Question: I recently implemented vertex skinning in my own Vulkan engine. Pretty much all models render properly, however, I find that with Mixamo models, I get skinning artifacts. The main difference I found between "regular" glTF models and Mixamo models, is that the Mixamo models share inverse bind matrices between multiple meshes, but I highly doubt that this causes this issue.

Here you can see that for some reason the vertices are pulled towards one specific point which seems to be at (0, 0, 0). I know for sure that this is caused by the vertex and index loading, as the model renders properly without vertex skinning.
'''
void Object::updateJointsByNode(Node *node) {
if (node->mesh && node->skinIndex > -1) {
auto inverseTransform = glm::inverse(node->getLocalMatrix());
auto skin = this->skinLookup[node->skinIndex];
auto numberOfJoints = skin->jointsIndices.size();
std::vector<glm::mat4> jointMatrices(numberOfJoints);
for (size_t i = 0; i < numberOfJoints; i++) {
jointMatrices[i] =
this->getNodeByIndex(skin->jointsIndices[i])->getLocalMatrix() * skin->inverseBindMatrices[i];
jointMatrices[i] = inverseTransform * jointMatrices[i];
}
this->inverseBindMatrices = jointMatrices;
}
for (auto &child : node->children) {
this->updateJointsByNode(child);
}
}
'''
'''
mat4 skinMat =
inWeight0.x * model.jointMatrix[int(inJoint0.x)] +
inWeight0.y * model.jointMatrix[int(inJoint0.y)] +
inWeight0.z * model.jointMatrix[int(inJoint0.z)] +
inWeight0.w * model.jointMatrix[int(inJoint0.w)];
localPosition = model.model * model.local * skinMat * vec4(inPosition, 1.0);
'''
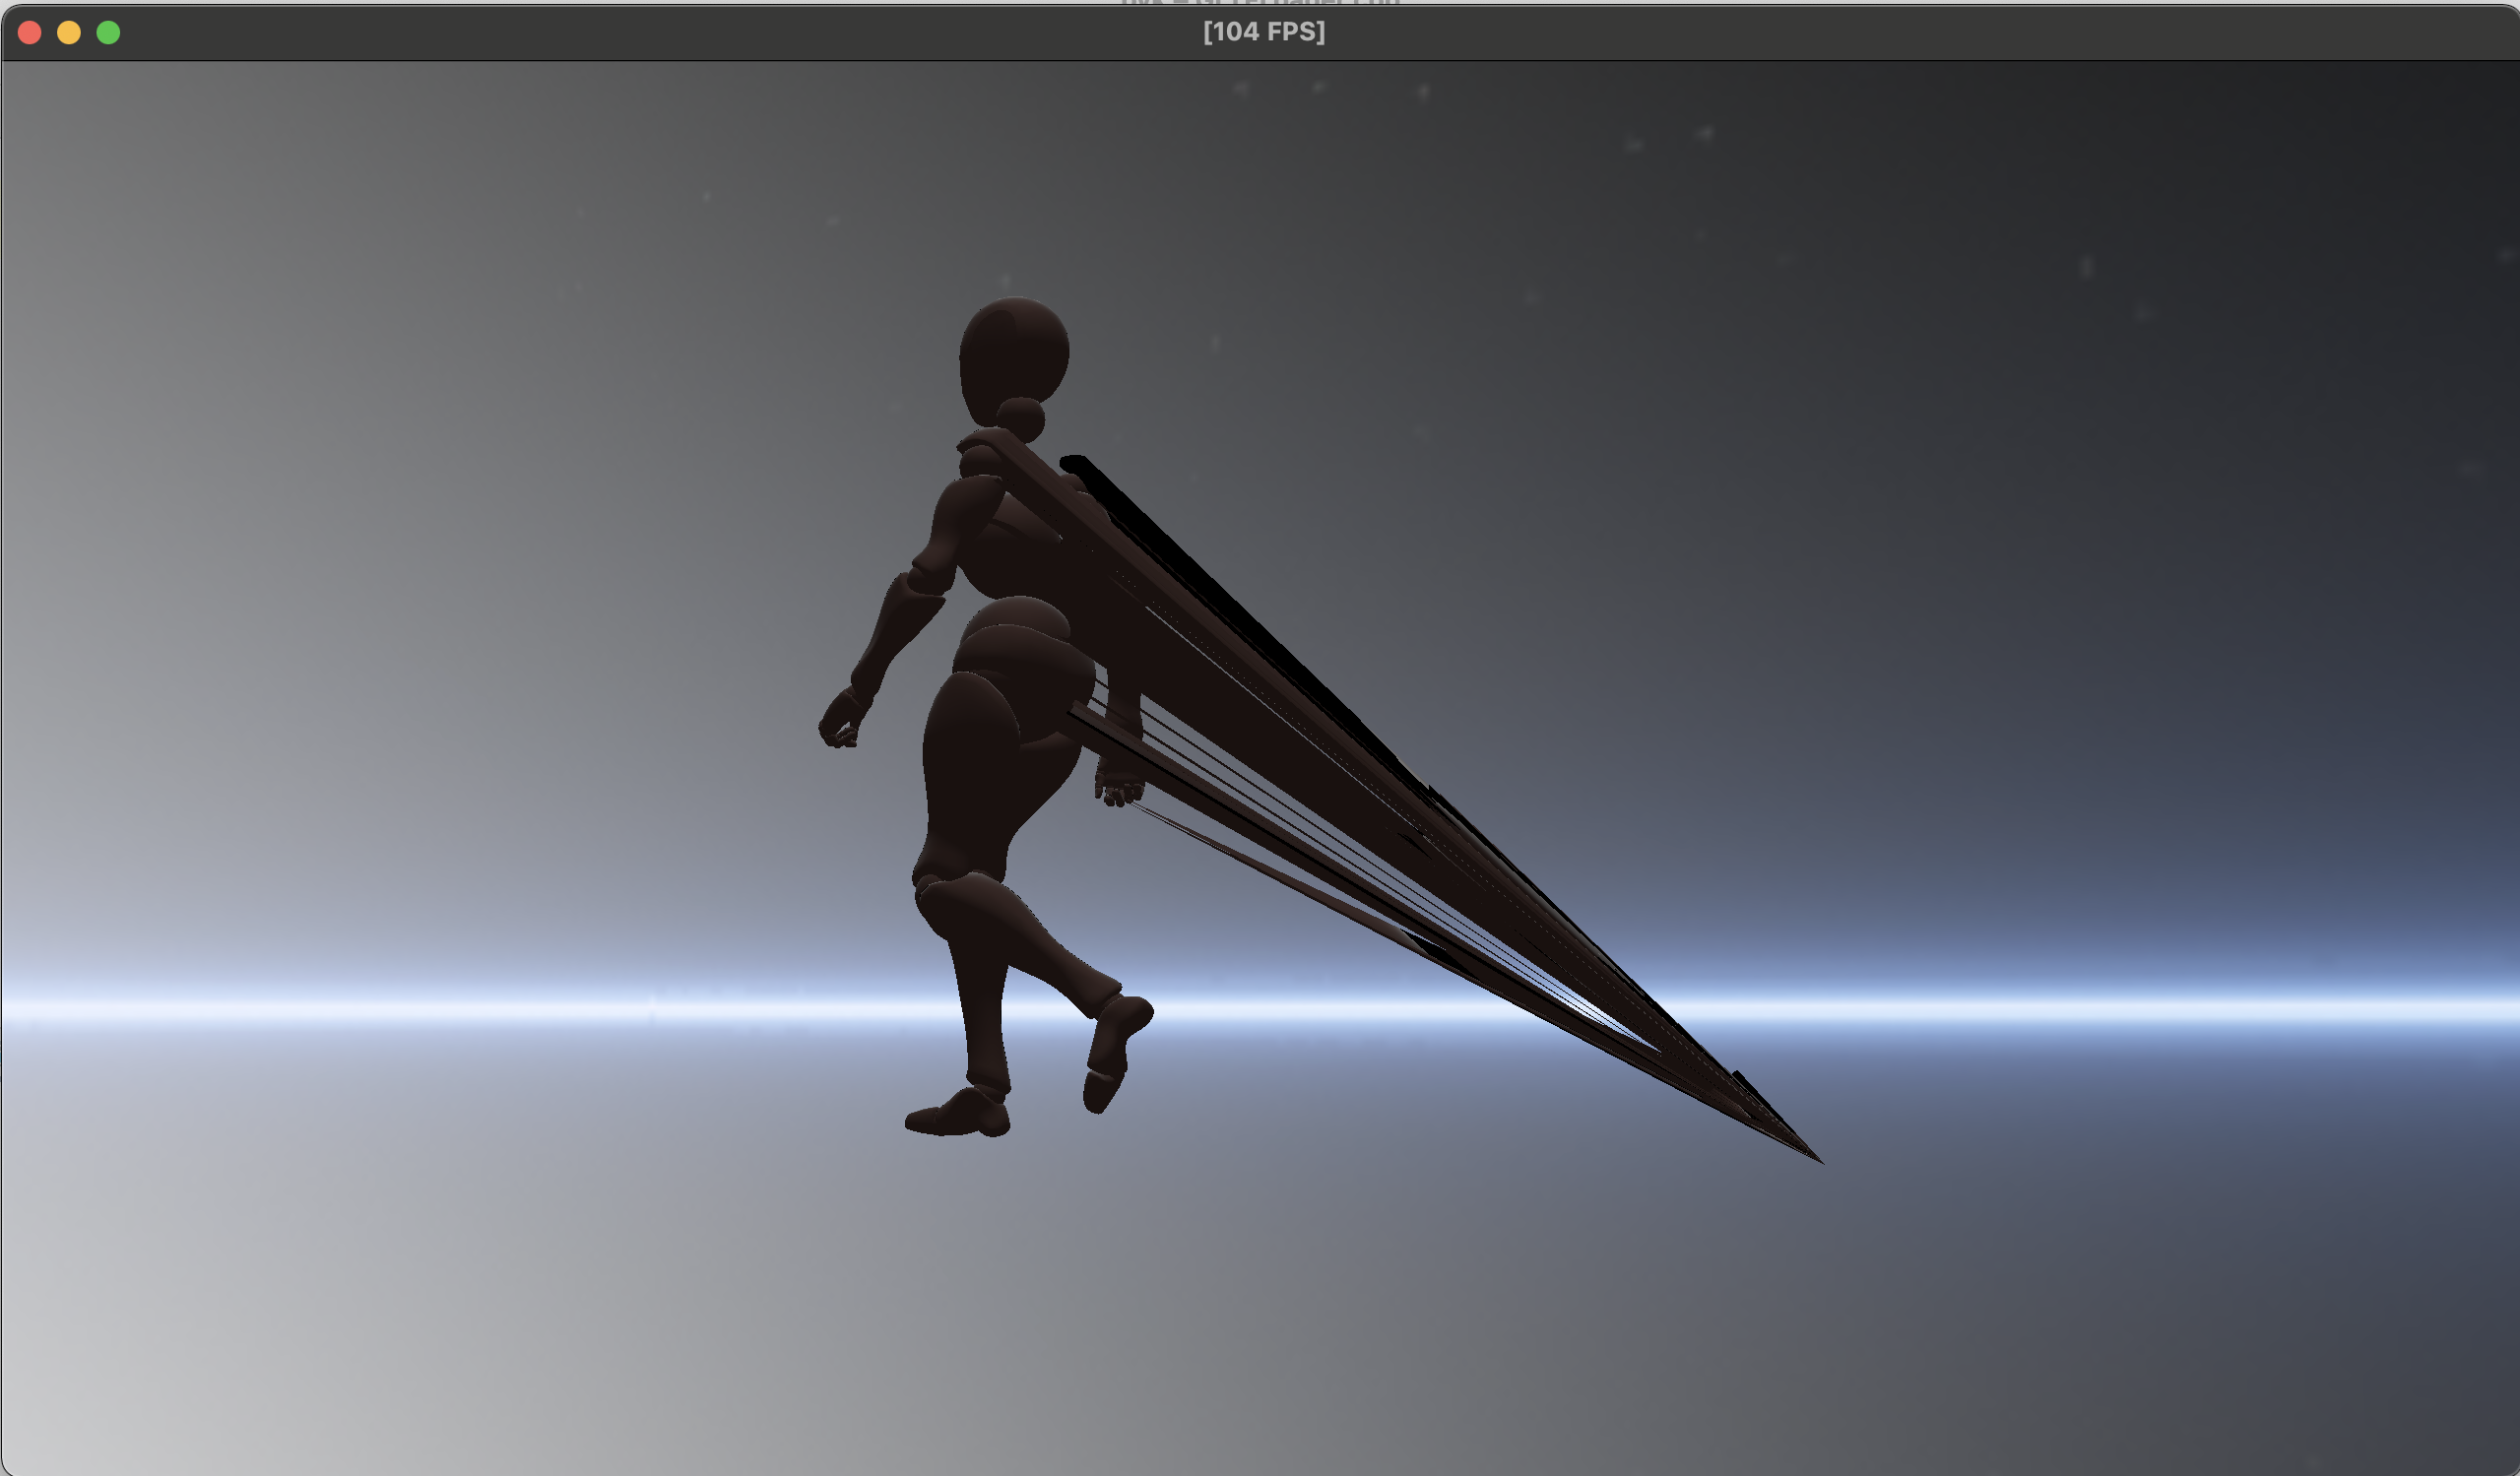
Answer: So basically the mistake I made was relatively simple. It was caused by casting the joints to the wrong type. When a glTF model uses a byte stride of size 4 for the vertex joints, the implicit type is 'uint8_t' (unsigned byte) and not the 'uint16_t' (unsigned short) which I was using.
<URL>